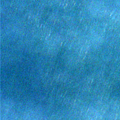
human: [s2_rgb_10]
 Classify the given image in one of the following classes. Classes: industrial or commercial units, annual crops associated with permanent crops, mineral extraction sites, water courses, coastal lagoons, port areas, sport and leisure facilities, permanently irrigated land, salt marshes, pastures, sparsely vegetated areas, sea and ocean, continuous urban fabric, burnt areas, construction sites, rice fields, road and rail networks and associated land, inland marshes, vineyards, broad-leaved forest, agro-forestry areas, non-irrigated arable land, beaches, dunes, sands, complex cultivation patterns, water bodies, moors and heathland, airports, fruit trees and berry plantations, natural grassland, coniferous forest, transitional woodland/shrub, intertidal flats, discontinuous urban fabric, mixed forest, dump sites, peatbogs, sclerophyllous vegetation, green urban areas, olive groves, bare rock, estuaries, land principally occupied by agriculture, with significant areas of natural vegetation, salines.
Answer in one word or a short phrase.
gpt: sea and ocean